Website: macys
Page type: billing-address
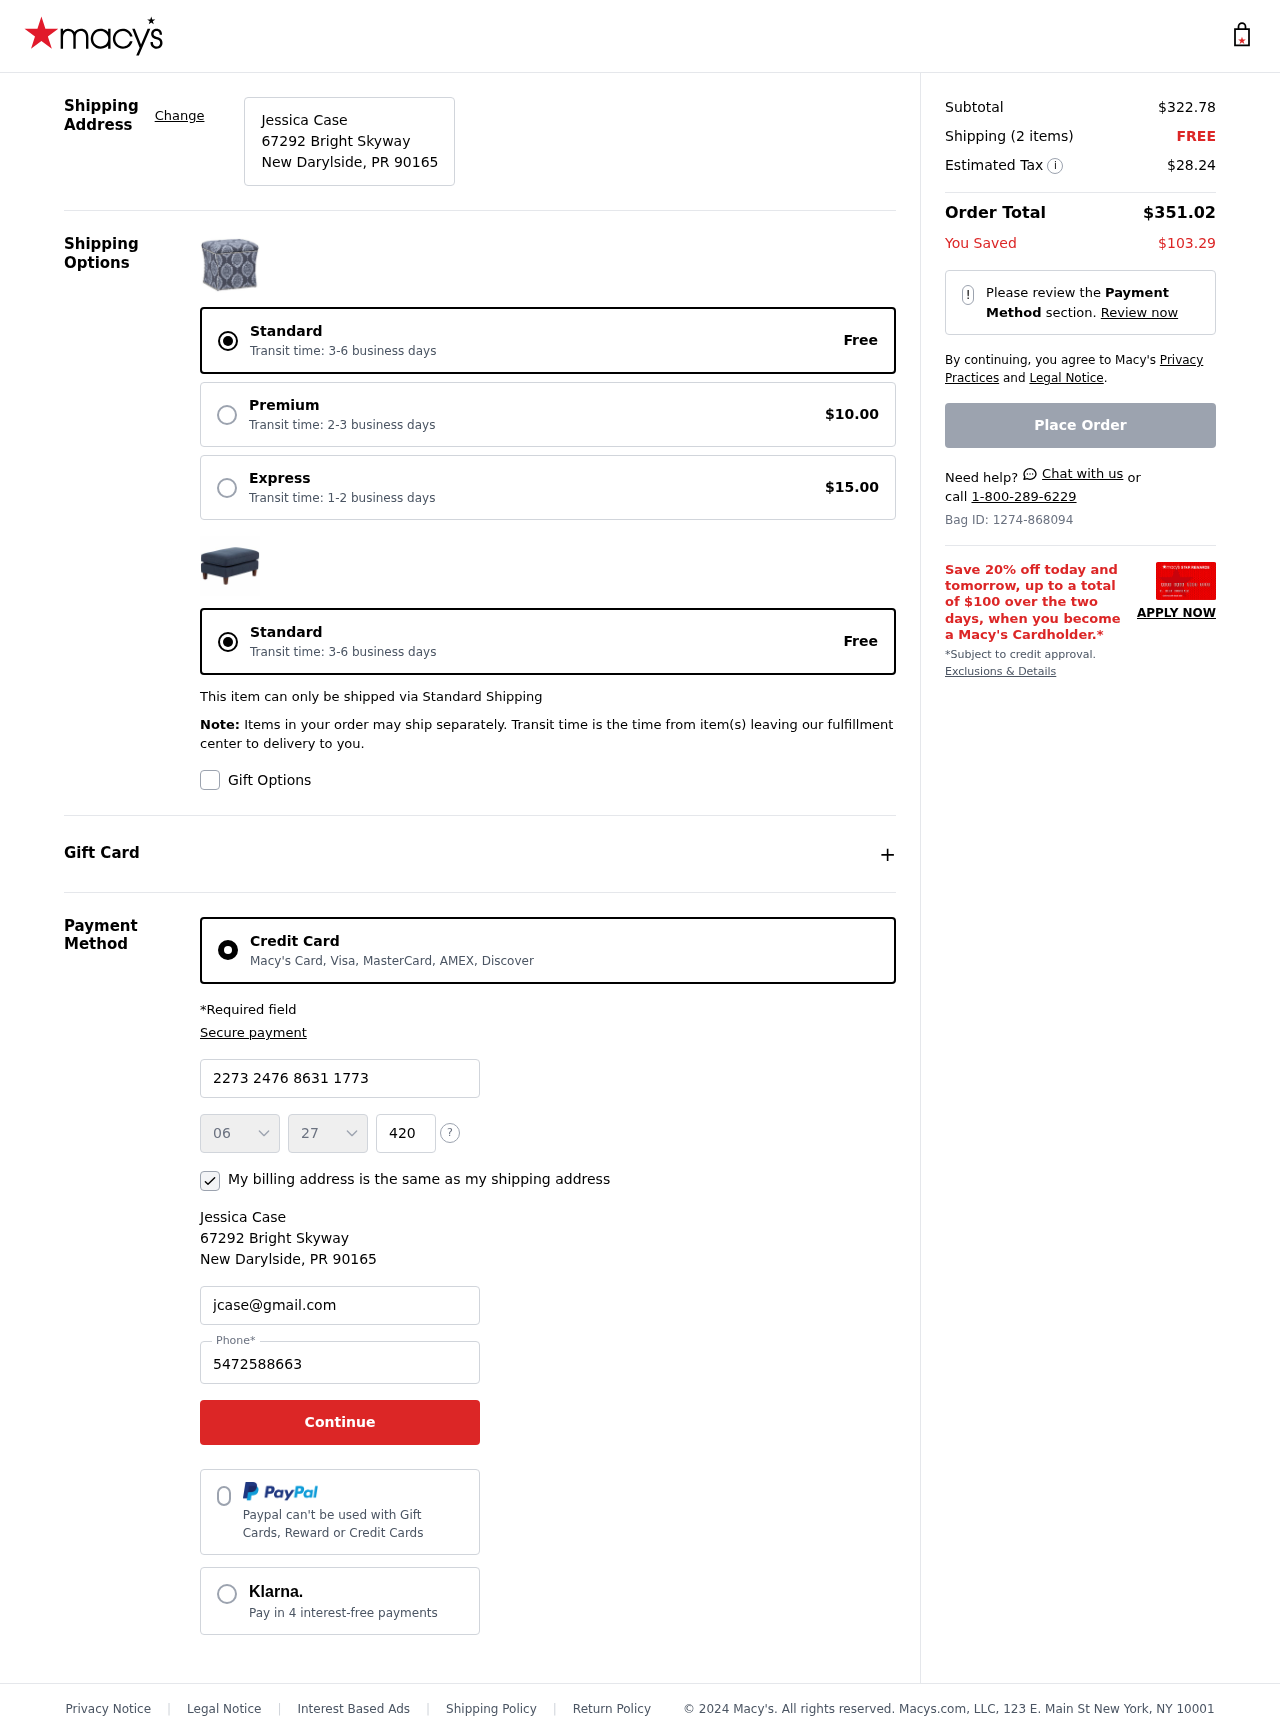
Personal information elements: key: PII_CARD_CVV
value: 420
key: PII_CARD_EXPIRY_MONTH
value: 06
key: PII_CARD_EXPIRY_YEAR
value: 27
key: PII_CARD_NUMBER
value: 2273 2476 8631 1773
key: PII_CITY_STATE_ZIP
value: New Darylside, PR 90165
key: PII_EMAIL
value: jcase@gmail.com
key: PII_FULLNAME
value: Jessica Case
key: PII_PHONE
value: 5472588663
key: PII_STREET
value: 67292 Bright Skyway
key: PII_FULLNAME2
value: Jessica Case
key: PII_CITY
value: New Darylside
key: PII_STATE
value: PR
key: PII_STATE_ABBR
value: PR
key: PII_POSTCODE
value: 90165
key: PII_POSTCODE_FULL
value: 90165
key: PII_CITY_STATE
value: New Darylside, PR
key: PII_POSTCODE_NUMERIC
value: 90165
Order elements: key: ORDER_SUBTOTAL
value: $322.78
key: ORDER_NUM_ITEMS
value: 2
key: ORDER_SHIPPING_COST
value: FREE
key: ORDER_TAX
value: $28.24
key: ORDER_TOTAL
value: $351.02
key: ORDER_SAVINGS
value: $103.29
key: ORDER_ID
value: Bag ID: 1274-868094